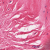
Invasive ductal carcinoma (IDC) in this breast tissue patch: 0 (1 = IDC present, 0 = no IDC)